Question: I'm trying to test a messaging feature. Messages can be read or unread depicted by an img (eg 'css=img[alt="unread"]').
How can I tell Selenium IDE to look for either? I've tried '|', '||' and 'OR' which would seem the most likely operators, however Selenium looks for them as a whole target.

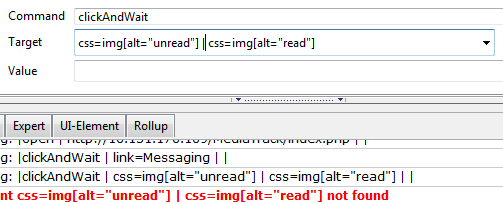
Answer: I think the idea is not about how to put two separate css selectors in target field, but use one single css selector to select what you want.
Here is how you can do it:
'''
css=img[alt="unread"], img[alt="read"]
'''
Or even simply do a partial match (for example, match 'alt' ends with 'read', which might match elements you don't want, be careful):
'''
css=img[alt$="read"]
'''